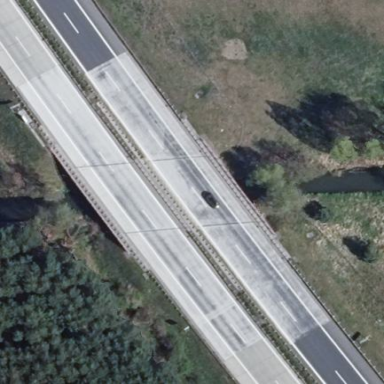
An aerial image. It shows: Beam bridge made by humans.